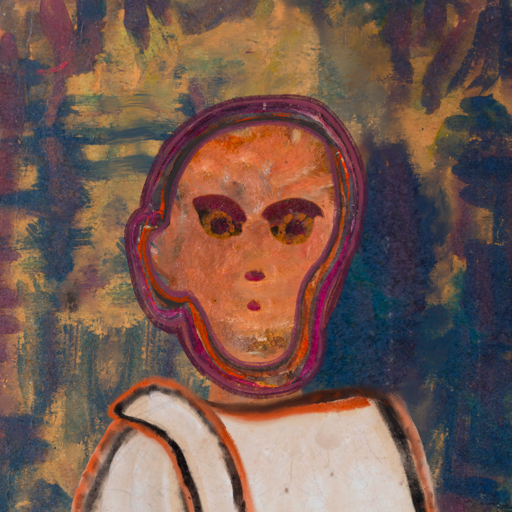
Background: InTheSun, Head And Neck Front: Boggyland, Face Front: Doll, Bust: Roy_Bahadur, Hair Front: Hypocrite, Head Accessory: Blank, Second Necklace: Blank, Necklace: Blank, Baby: Blank